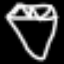
Label: diamond